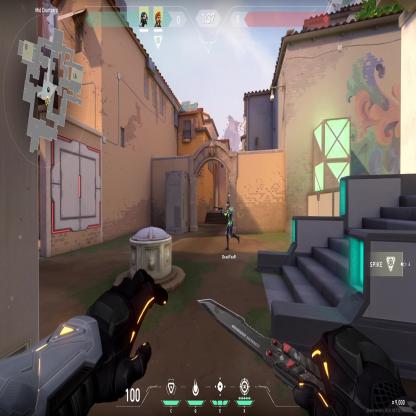
Label: teammate